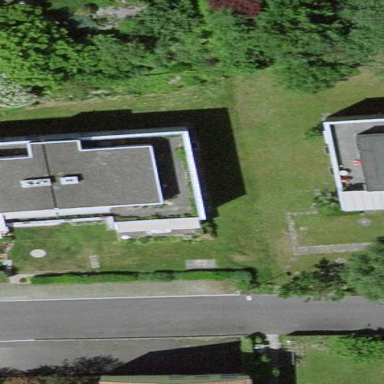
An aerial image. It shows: Residential building.